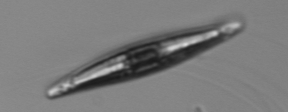
Label: Pleurosigma